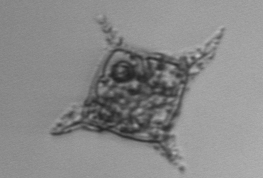
Label: Dictyocha